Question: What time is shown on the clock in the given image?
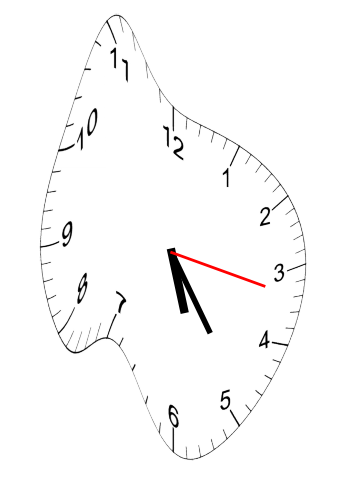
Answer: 05:24:17